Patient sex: M
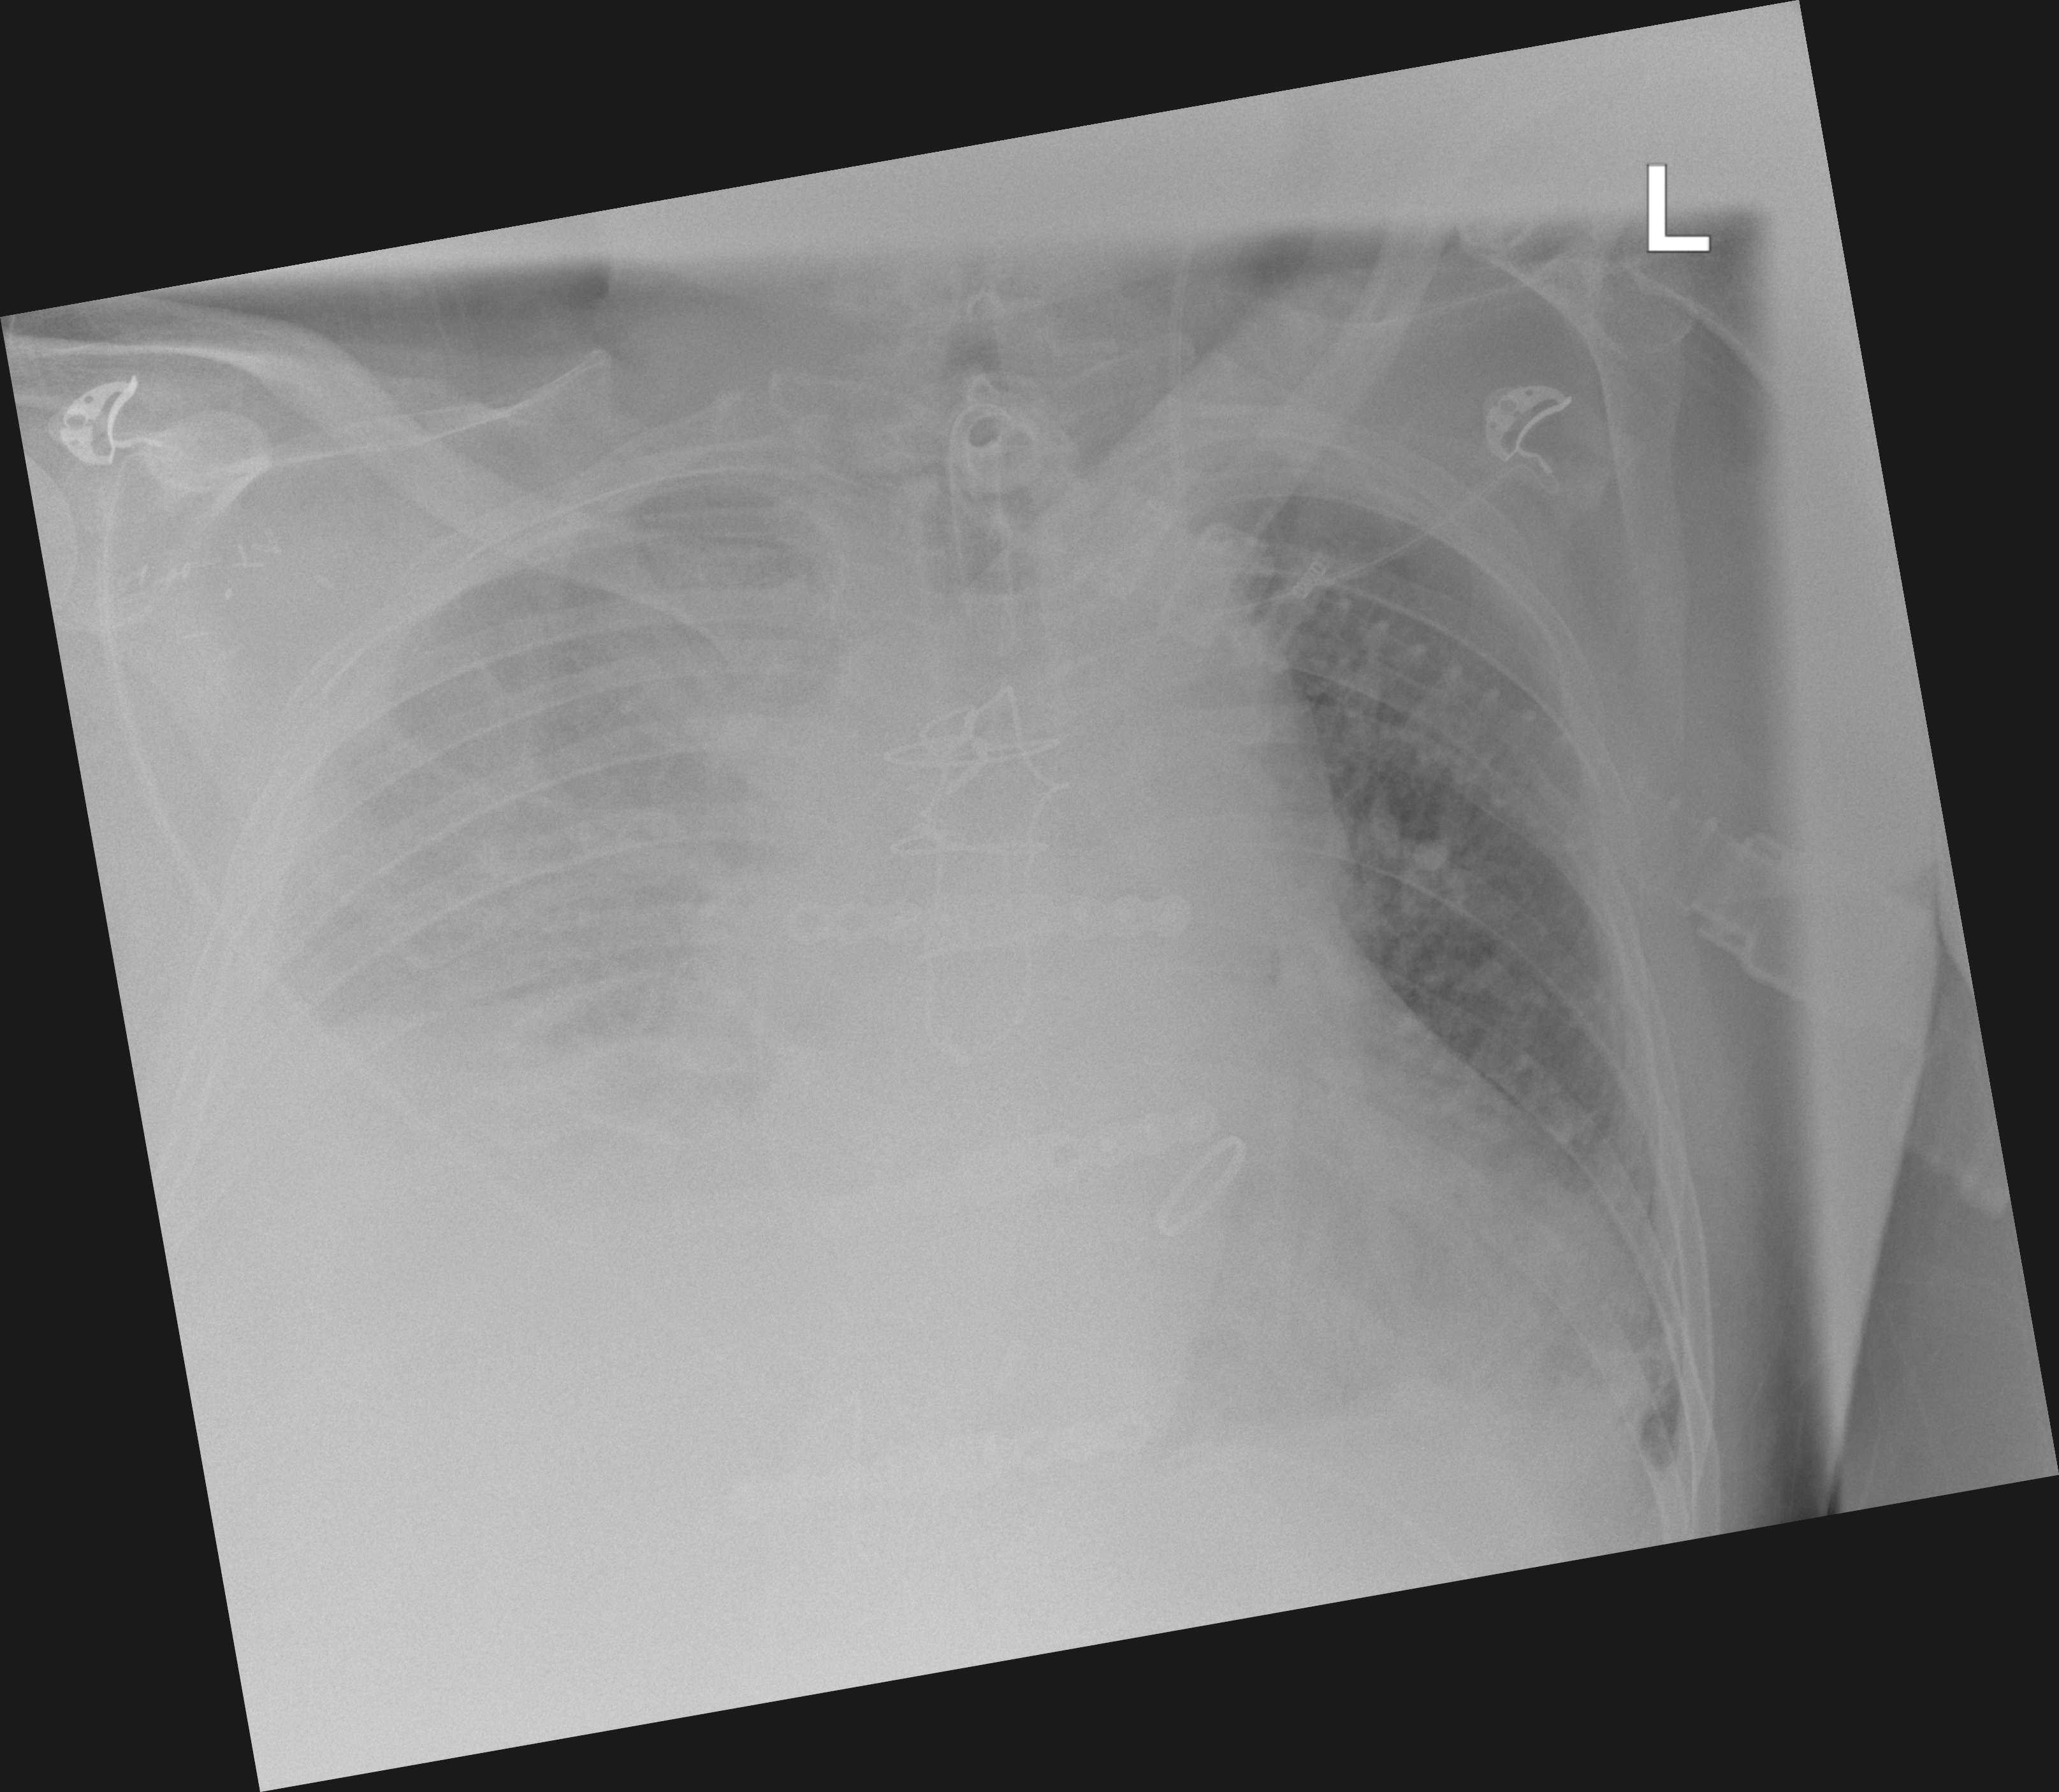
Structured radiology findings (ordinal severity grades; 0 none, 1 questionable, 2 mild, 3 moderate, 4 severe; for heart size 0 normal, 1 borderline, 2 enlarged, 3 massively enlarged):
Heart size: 2
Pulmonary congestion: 1
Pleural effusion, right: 3
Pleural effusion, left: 2
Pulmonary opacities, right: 2
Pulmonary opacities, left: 2
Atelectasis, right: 3
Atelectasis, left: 2